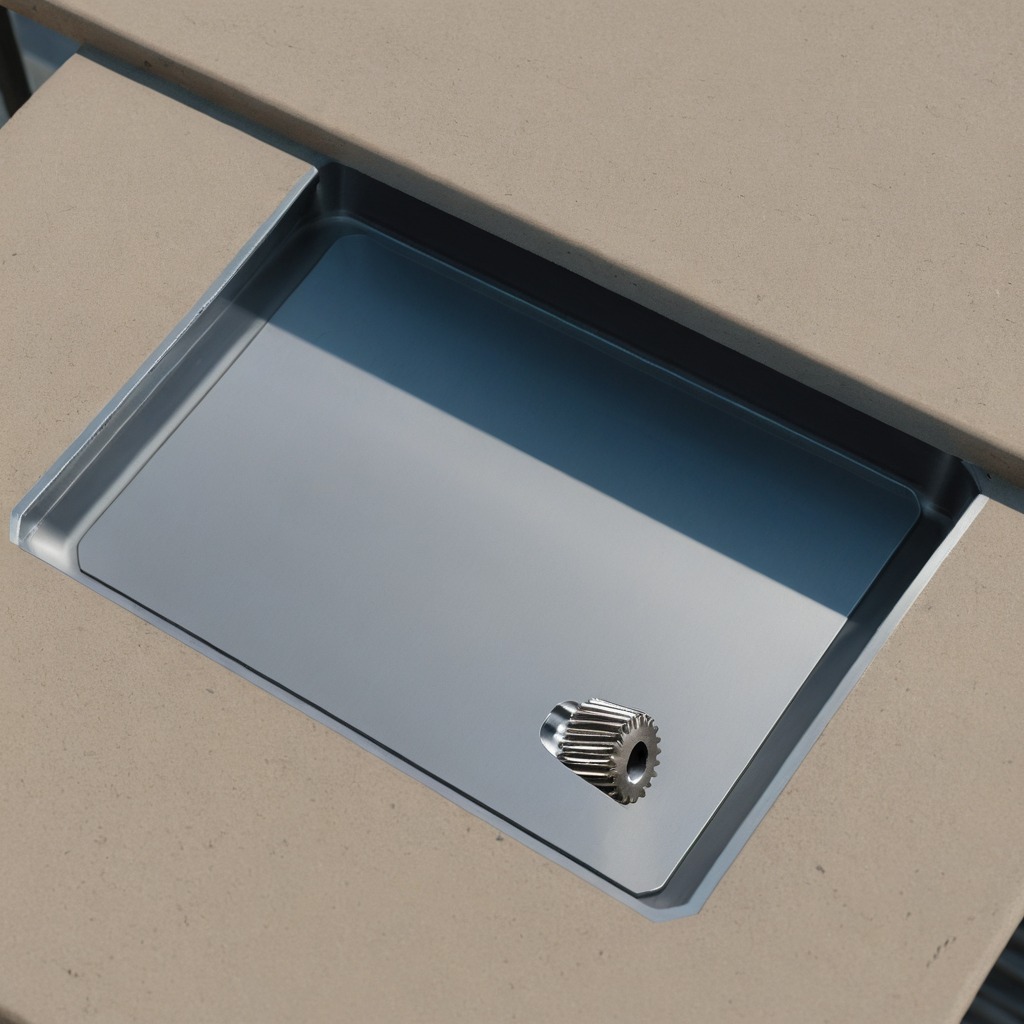
A steel gear with teeth is lying on a clean utility table in a temporary outdoor tool station.